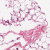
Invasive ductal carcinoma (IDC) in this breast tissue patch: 0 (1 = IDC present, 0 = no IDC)